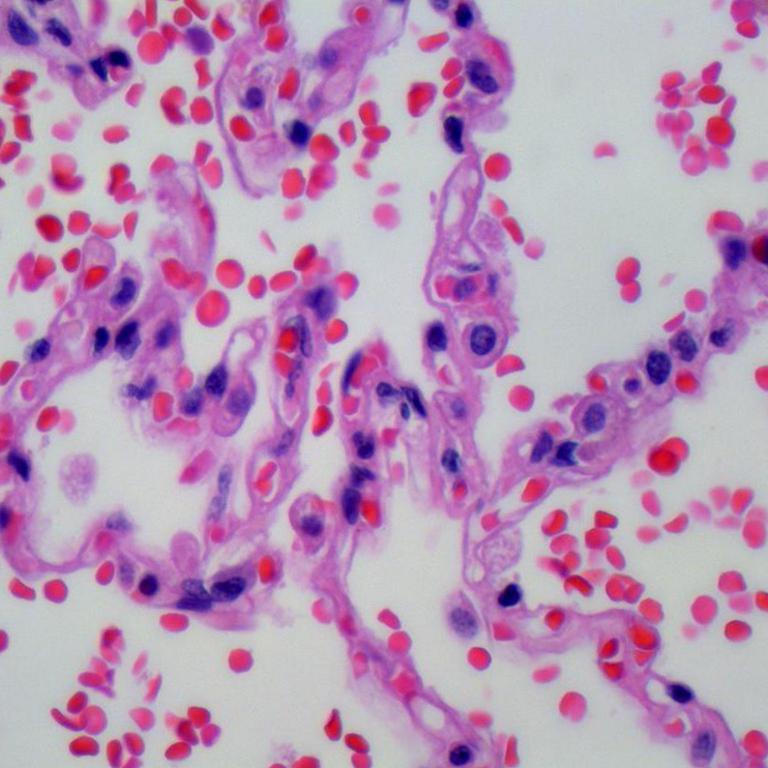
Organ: lung
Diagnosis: benign